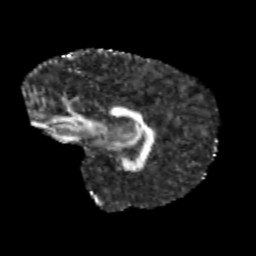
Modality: FA
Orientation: sagittal
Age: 11
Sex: male
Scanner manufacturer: siemens
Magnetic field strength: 3 T
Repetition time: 3.8 s
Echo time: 0.07 s